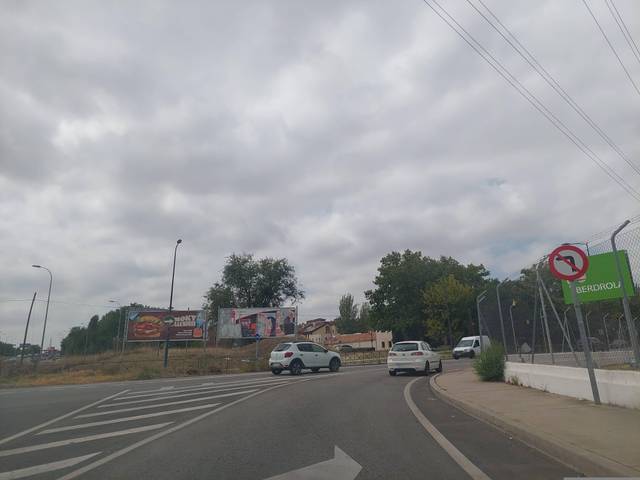
Region: Spain
Coordinates: 40.324, -3.757